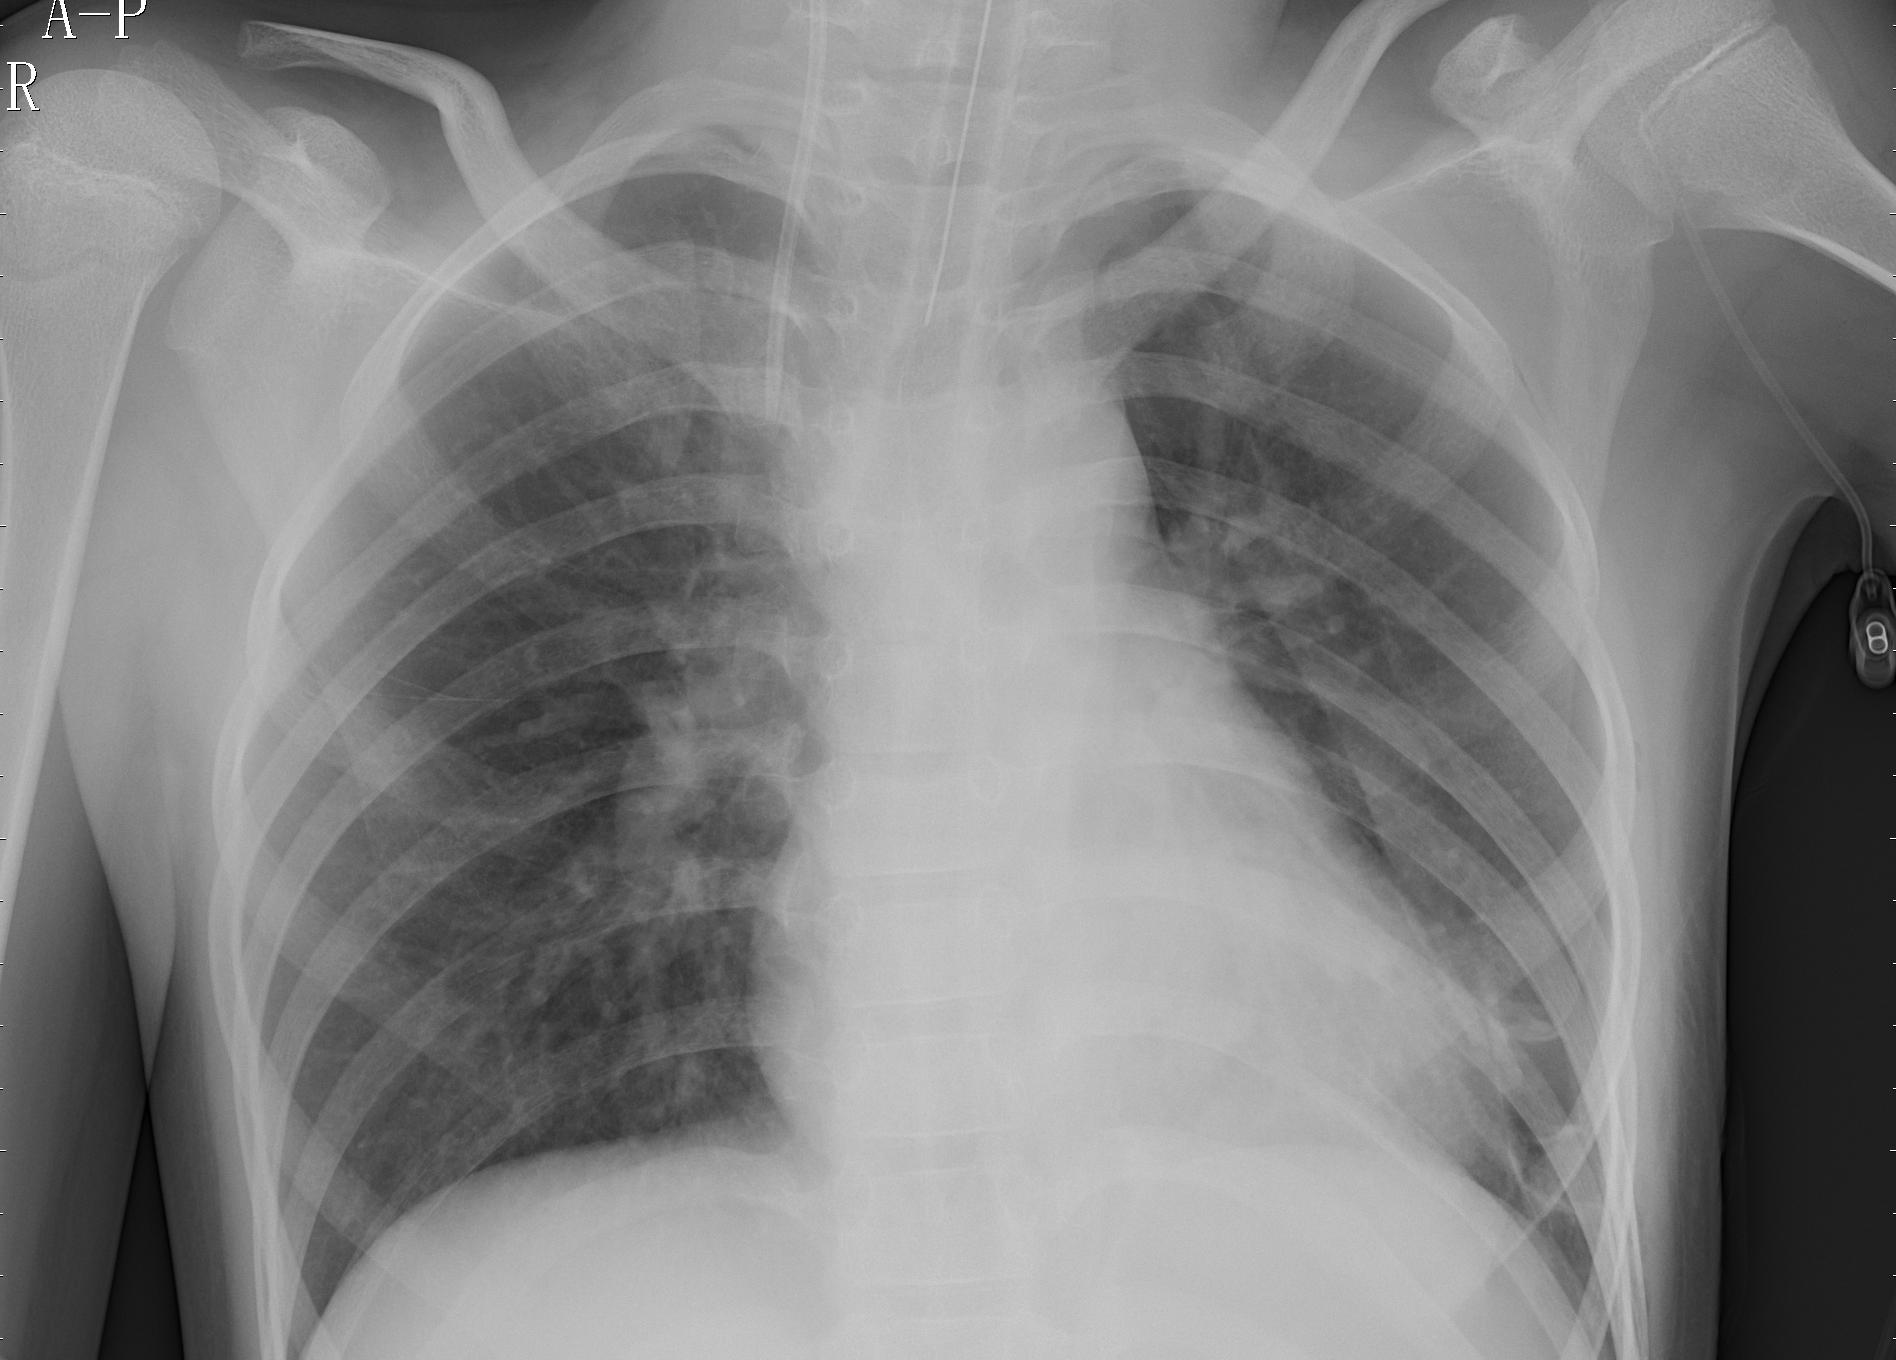
Diagnosis: PNEUMONIA